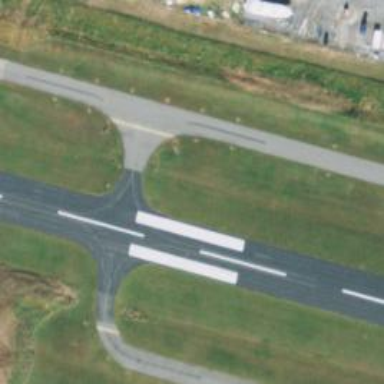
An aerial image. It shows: View of taxiway at the airport.